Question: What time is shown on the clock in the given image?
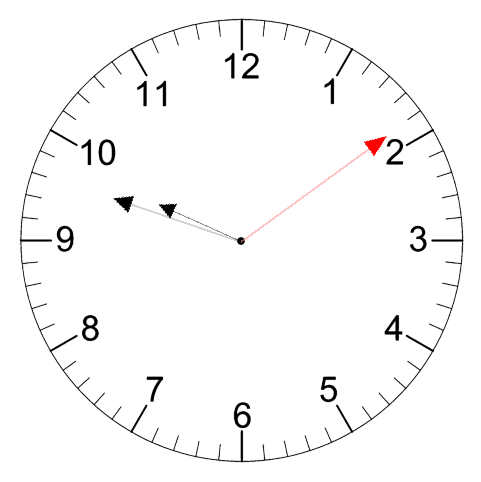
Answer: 09:48:09